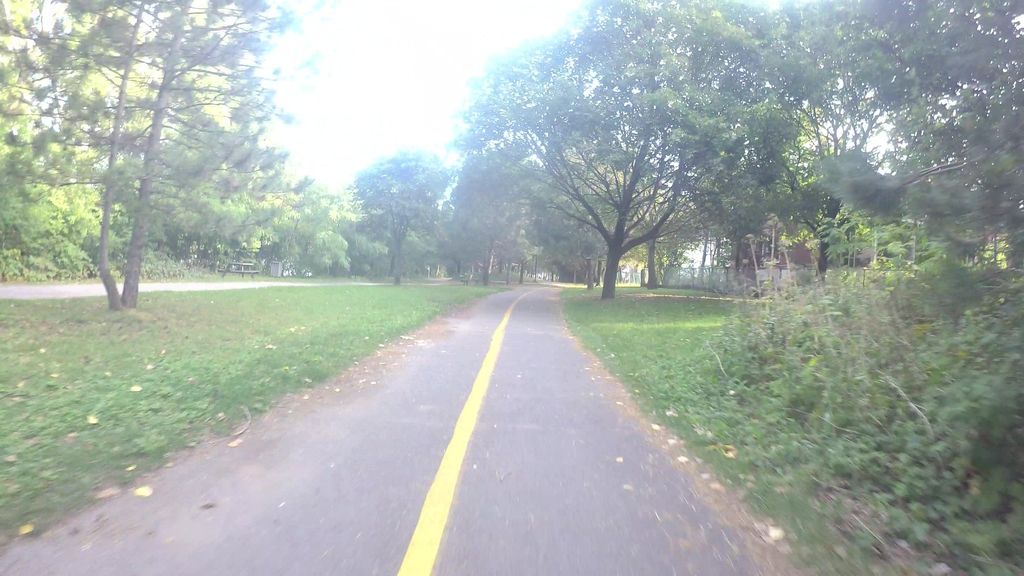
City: montreal